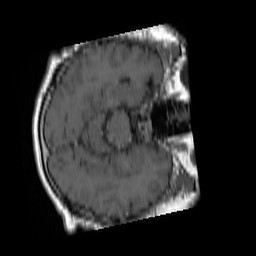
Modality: T1w
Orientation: axial
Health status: ill
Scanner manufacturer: siemens
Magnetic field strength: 1.5 T
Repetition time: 0.477 s
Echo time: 0.0081 s